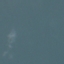
Label: SeaLake